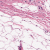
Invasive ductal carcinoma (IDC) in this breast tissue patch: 0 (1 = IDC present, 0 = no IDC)